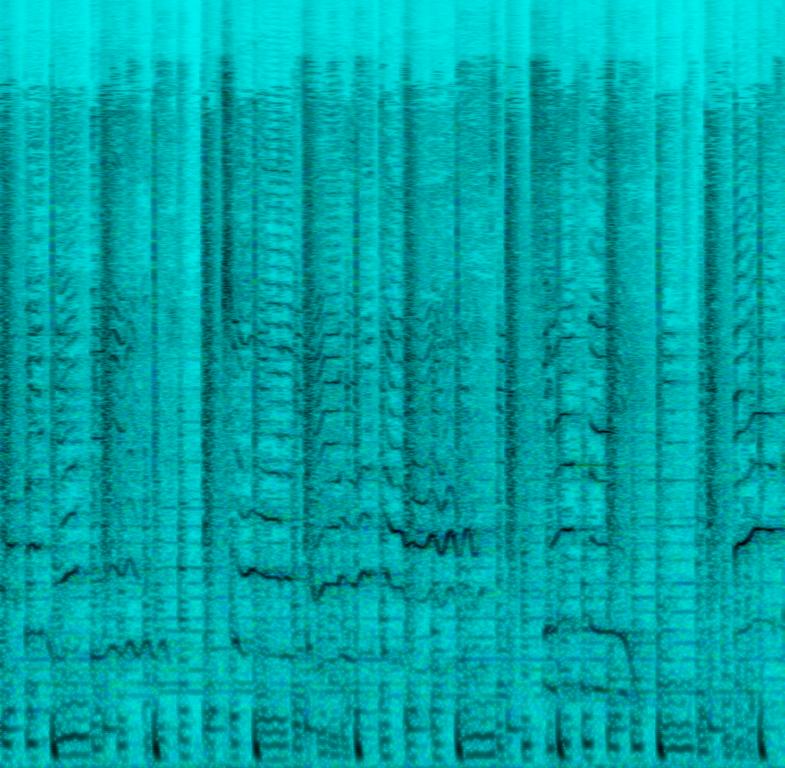
The Disco song features a passionate female vocalist singing over a funky electric guitar melody, groovy bass, punchy kick and claps. It sounds passionate, funky and groovy - like something you would hear in clubs during the 80s.